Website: home-depot
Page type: delivery-shipping
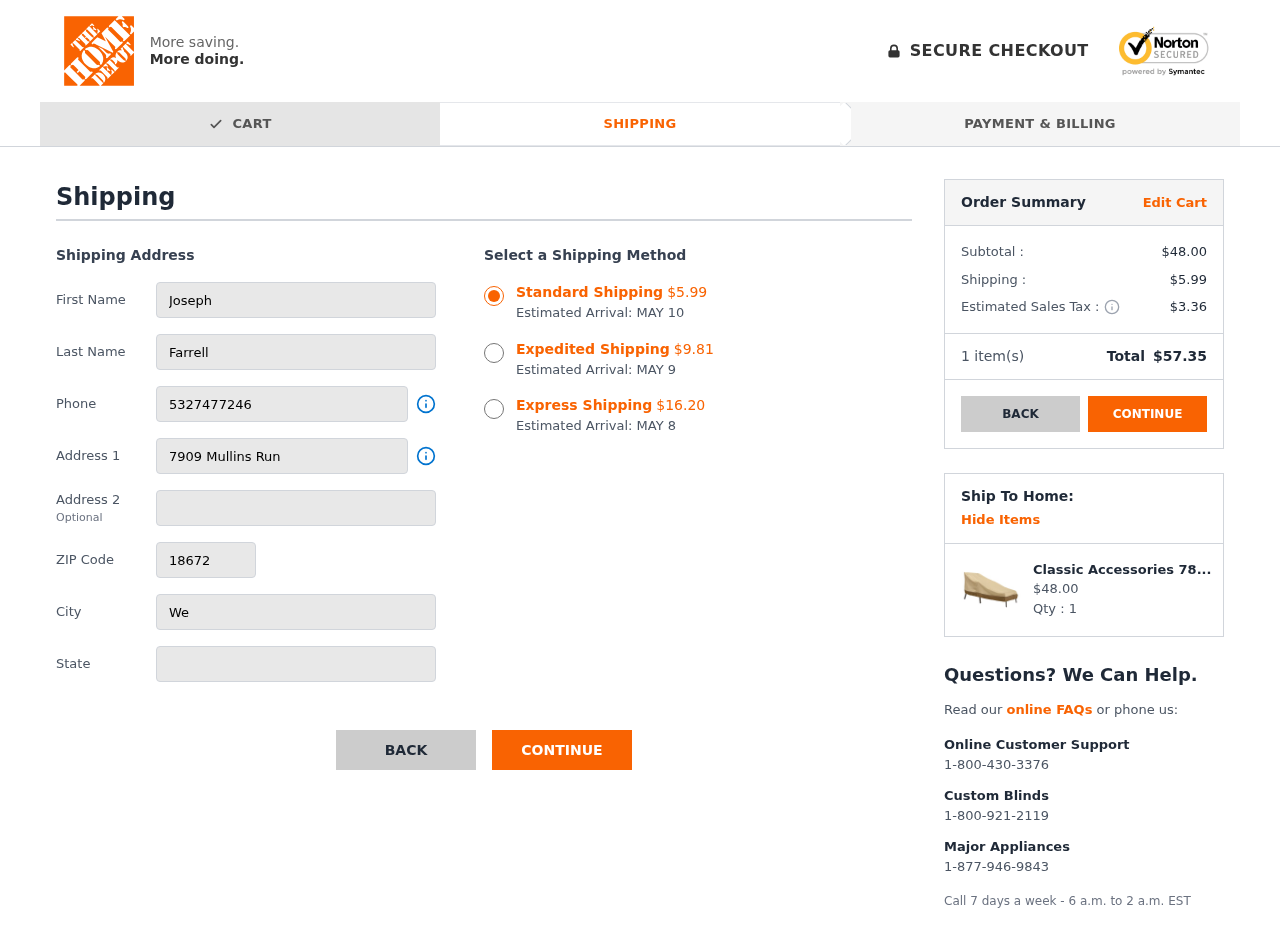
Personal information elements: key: PII_CITY
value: West April
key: PII_FIRSTNAME
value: Joseph
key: PII_LASTNAME
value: Farrell
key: PII_PHONE
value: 5327477246
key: PII_POSTCODE
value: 18672
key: PII_STATE
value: MH
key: PII_STREET
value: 7909 Mullins Run
Product elements: key: PRODUCT1_NAME
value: Classic Accessories 78952 Veranda Patio Chaise Lounge Cover, Medium
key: PRODUCT1_PRICE
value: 48
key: PRODUCT1_QUANTITY
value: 1
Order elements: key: ORDER_SHIPPING_COST_STANDARD
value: $5.99
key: ORDER_DELIVERY_DATE
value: MAY 10
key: ORDER_SHIPPING_COST_EXPEDITED
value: $9.81
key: ORDER_DELIVERY_DATE_EXPEDITED
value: MAY 9
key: ORDER_SHIPPING_COST_EXPRESS
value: $16.20
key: ORDER_DELIVERY_DATE_EXPRESS
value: MAY 8
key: ORDER_SUBTOTAL
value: $48.00
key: ORDER_SHIPPING_COST
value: $5.99
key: ORDER_TAX
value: $3.36
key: ORDER_NUM_ITEMS
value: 1
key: ORDER_TOTAL
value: $57.35